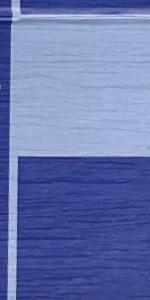
Label: Empty